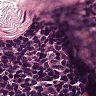
Metastatic tissue present: no